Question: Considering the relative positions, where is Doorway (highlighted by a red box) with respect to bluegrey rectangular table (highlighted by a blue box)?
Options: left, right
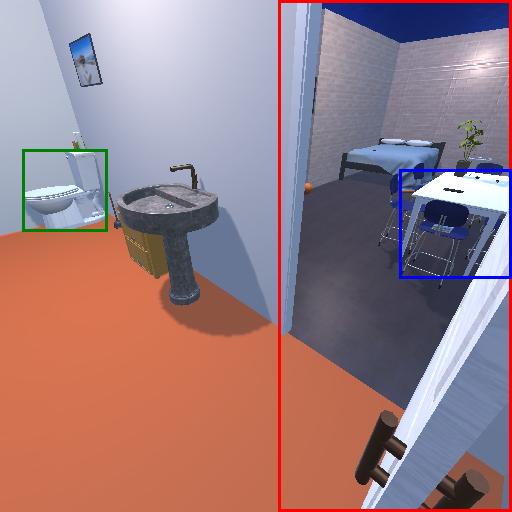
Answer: left